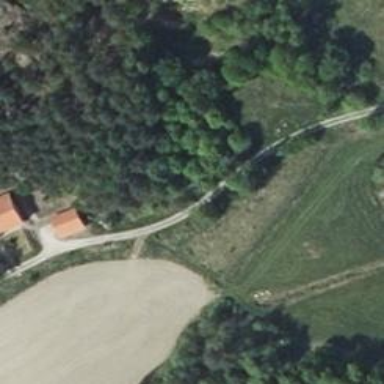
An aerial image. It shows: Driveway leading to service road.